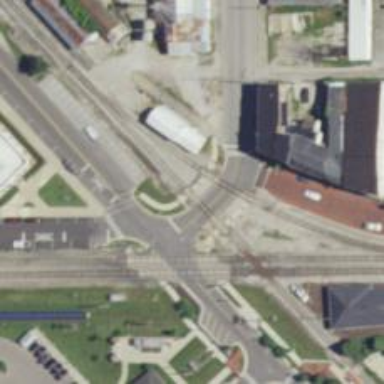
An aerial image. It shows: Crossing for the railway.